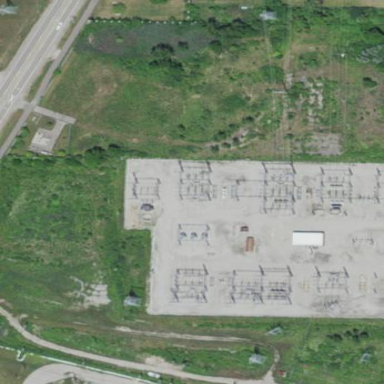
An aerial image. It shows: Fenced power substation at the transmission level.